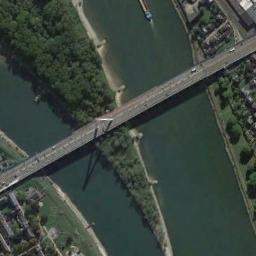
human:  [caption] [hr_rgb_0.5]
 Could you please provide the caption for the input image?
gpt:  A bridge that crosses the river bank is connected to the land on both sides of the turquoise water  There are many buildings and roads on the land  There are many cars on the bridge .

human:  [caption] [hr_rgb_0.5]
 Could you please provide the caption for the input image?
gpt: There is a bridge over the river with some trees and grass beside .

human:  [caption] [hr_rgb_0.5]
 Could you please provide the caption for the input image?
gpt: A bridge built on a dark green river and the river island of the river while the residential area on both sides of the river .

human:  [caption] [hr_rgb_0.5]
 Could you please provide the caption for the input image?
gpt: There is an island near the bridge .

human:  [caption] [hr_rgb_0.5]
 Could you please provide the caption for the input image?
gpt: Many trees are around the bridge .